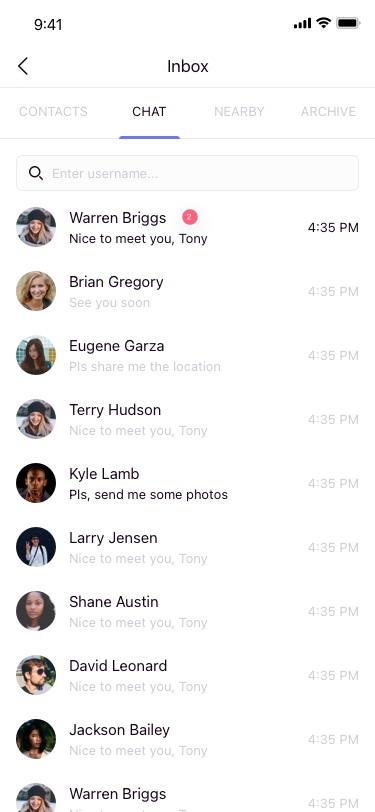
Text in this UI design:
4:35 PM
Warren Briggs
Nice to meet you, Tony
4:35 PM
Jackson Bailey
Nice to meet you, Tony
4:35 PM
David Leonard
Nice to meet you, Tony
4:35 PM
Shane Austin
Nice to meet you, Tony
4:35 PM
Larry Jensen
Nice to meet you, Tony
4:35 PM
Kyle Lamb
Pls, send me some photos
4:35 PM
Terry Hudson
Nice to meet you, Tony
4:35 PM
Eugene Garza
Pls share me the location
4:35 PM
Brian Gregory
See you soon
4:35 PM
Warren Briggs
Nice to meet you, Tony